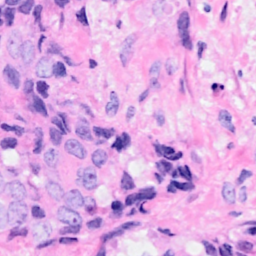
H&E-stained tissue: Breast